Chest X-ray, PA view. Patient: 70 years old, sex F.
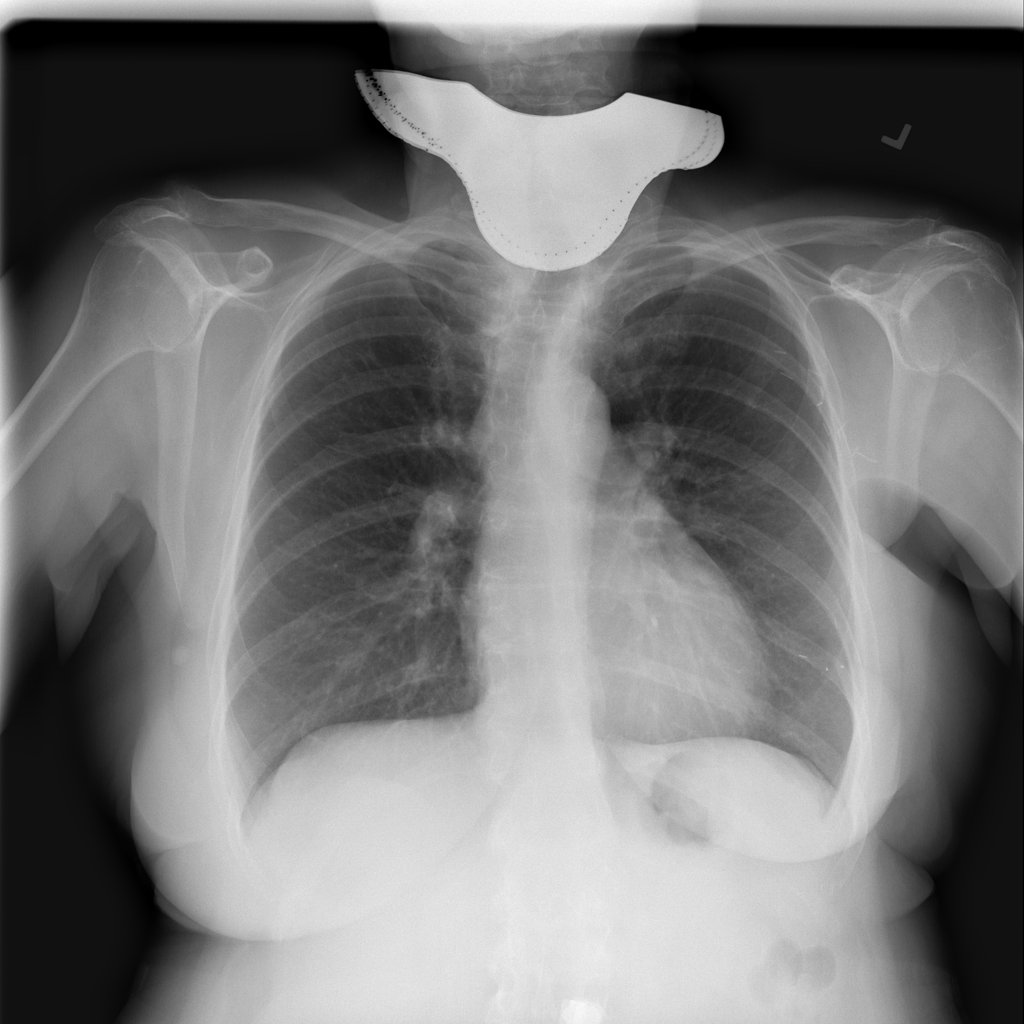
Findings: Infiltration